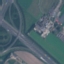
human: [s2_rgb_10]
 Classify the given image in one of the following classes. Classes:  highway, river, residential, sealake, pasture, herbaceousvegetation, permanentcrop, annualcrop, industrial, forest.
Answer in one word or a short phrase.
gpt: Highway